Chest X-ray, PA view. Patient: 57 years old, sex M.
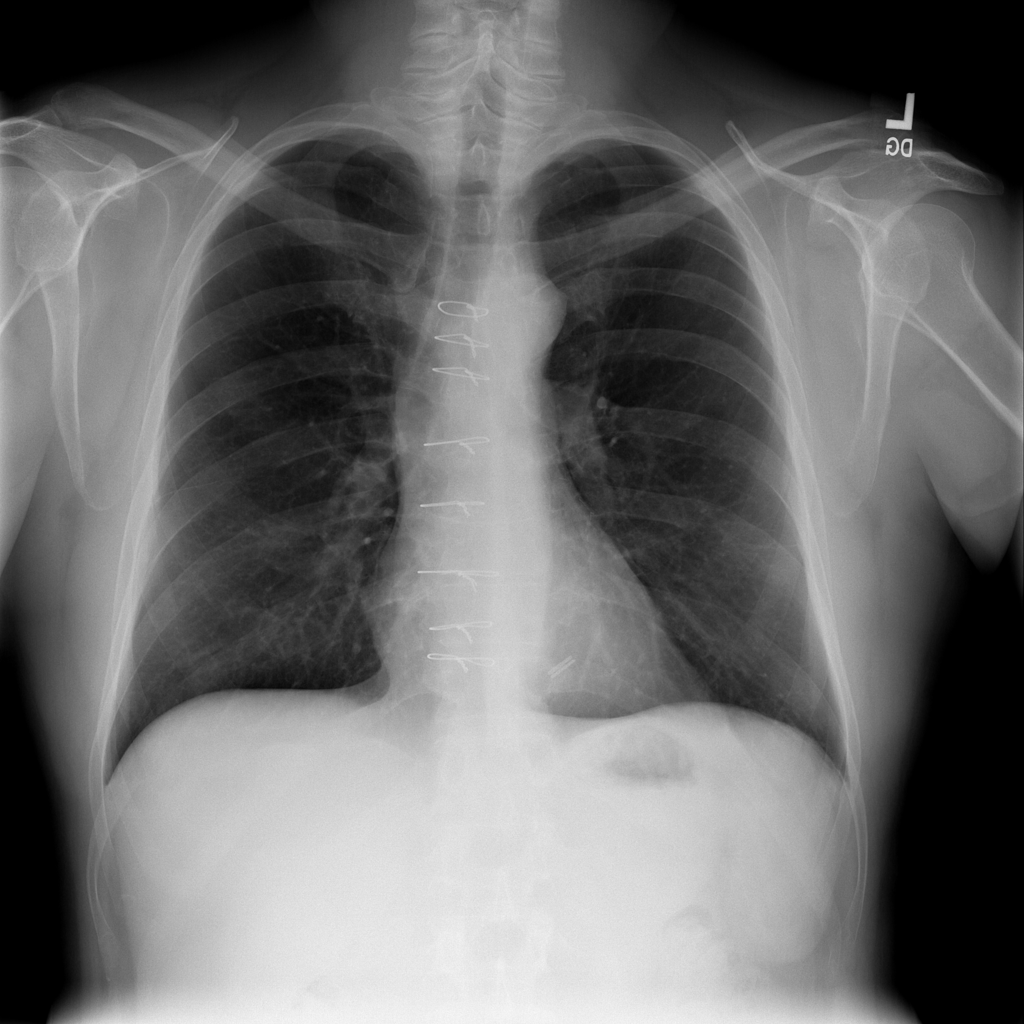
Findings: No Finding